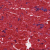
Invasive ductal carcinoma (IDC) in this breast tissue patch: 0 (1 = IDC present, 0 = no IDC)